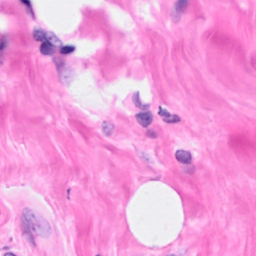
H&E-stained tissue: Breast